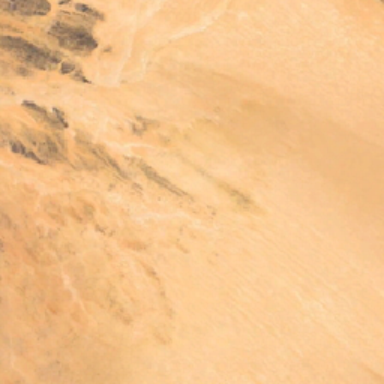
Fast sand covers a huge hill of hills .